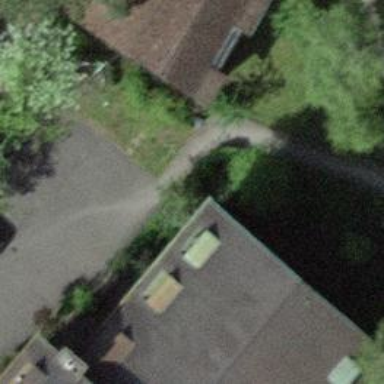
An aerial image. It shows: Compacted footway.